Chest X-ray. View position: AP
Patient age: 51
Patient sex: F
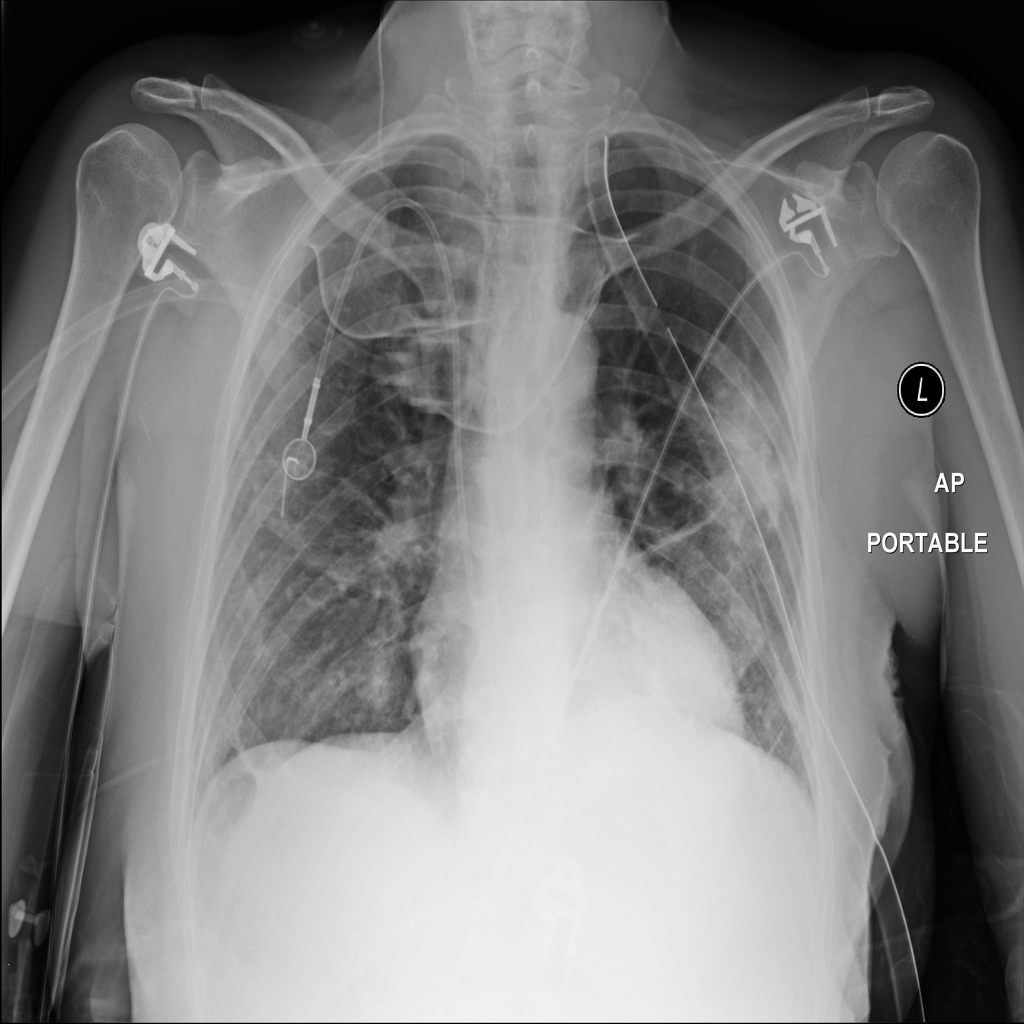
Finding: Pneumothorax